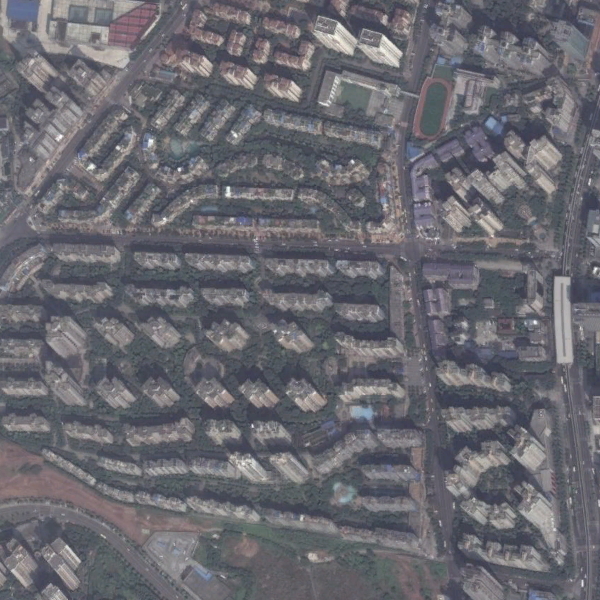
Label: DenseResidential